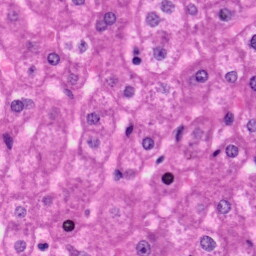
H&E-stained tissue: Liver